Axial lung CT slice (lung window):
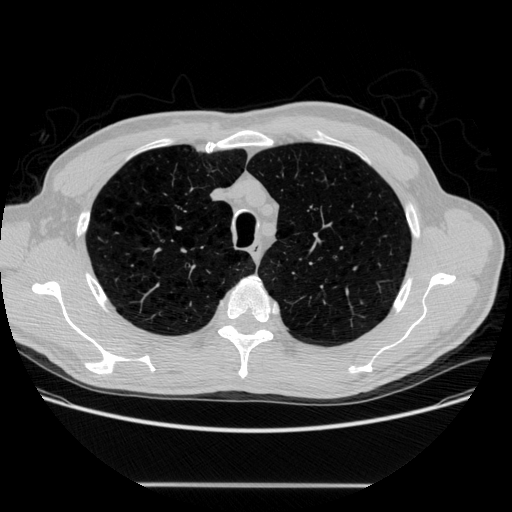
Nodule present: no